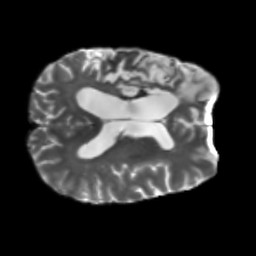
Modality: T2w
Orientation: axial
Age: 56
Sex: male
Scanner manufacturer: siemens
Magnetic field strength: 3 T
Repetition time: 5.25 s
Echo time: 0.08 s